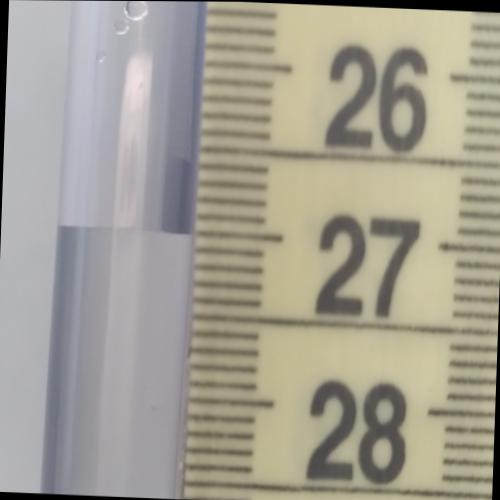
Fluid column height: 27.0 cm